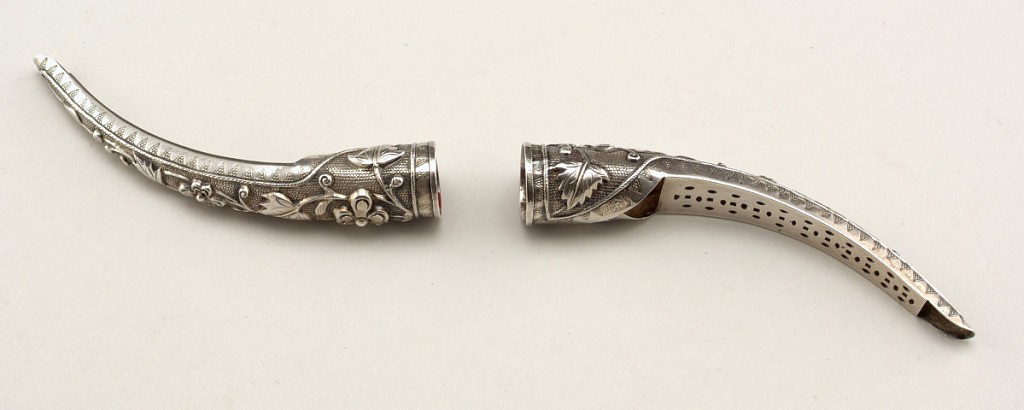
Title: Fingernail guard
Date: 19th century
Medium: Silver
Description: Curved, tapering ornaments with chased floral decoration, and pierced work on reverse.